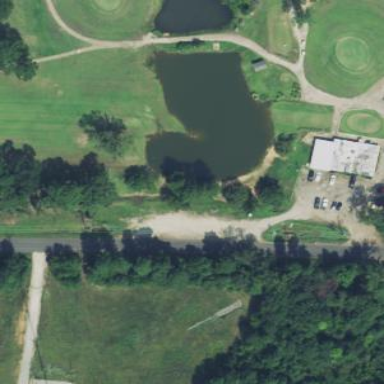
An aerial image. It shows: Water hazard in golf course. The hazard is natural water feature.